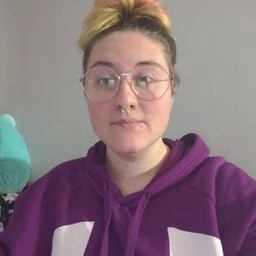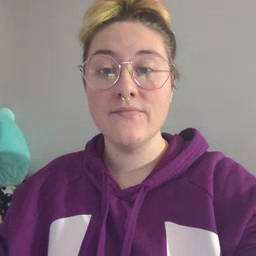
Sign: feet